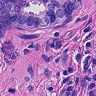
Metastatic tissue present: yes